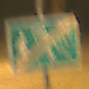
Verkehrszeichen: EndeVerkehrsberuhigterBereich
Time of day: Night
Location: Outdoor (Urban)
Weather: Clear
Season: NotSpecified
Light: Artificial